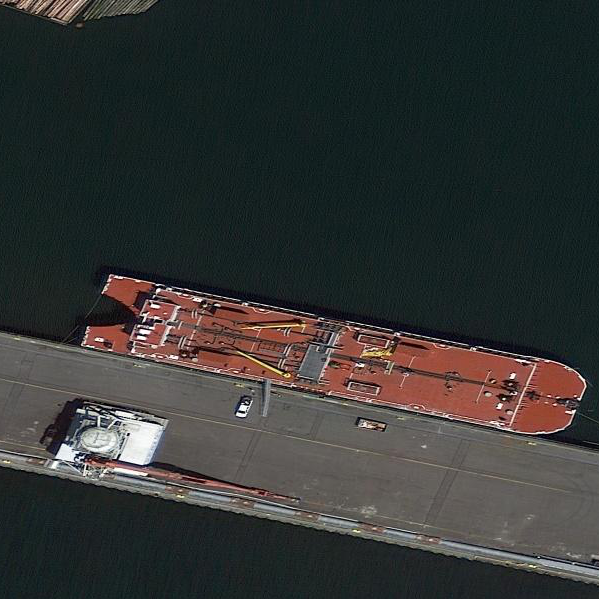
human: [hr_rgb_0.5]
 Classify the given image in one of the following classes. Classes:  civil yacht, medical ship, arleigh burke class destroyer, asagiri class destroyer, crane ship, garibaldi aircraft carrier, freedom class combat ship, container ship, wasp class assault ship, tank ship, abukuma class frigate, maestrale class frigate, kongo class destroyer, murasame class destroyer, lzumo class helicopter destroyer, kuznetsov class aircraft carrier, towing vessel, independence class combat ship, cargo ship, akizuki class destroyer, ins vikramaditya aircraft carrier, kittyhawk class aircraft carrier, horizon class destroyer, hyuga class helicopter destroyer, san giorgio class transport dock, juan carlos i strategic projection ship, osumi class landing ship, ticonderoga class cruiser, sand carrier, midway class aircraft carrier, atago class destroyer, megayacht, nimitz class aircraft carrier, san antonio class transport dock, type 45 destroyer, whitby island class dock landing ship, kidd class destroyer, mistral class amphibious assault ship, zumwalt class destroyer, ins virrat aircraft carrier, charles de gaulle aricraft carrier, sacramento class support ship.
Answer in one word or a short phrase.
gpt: Tank ship